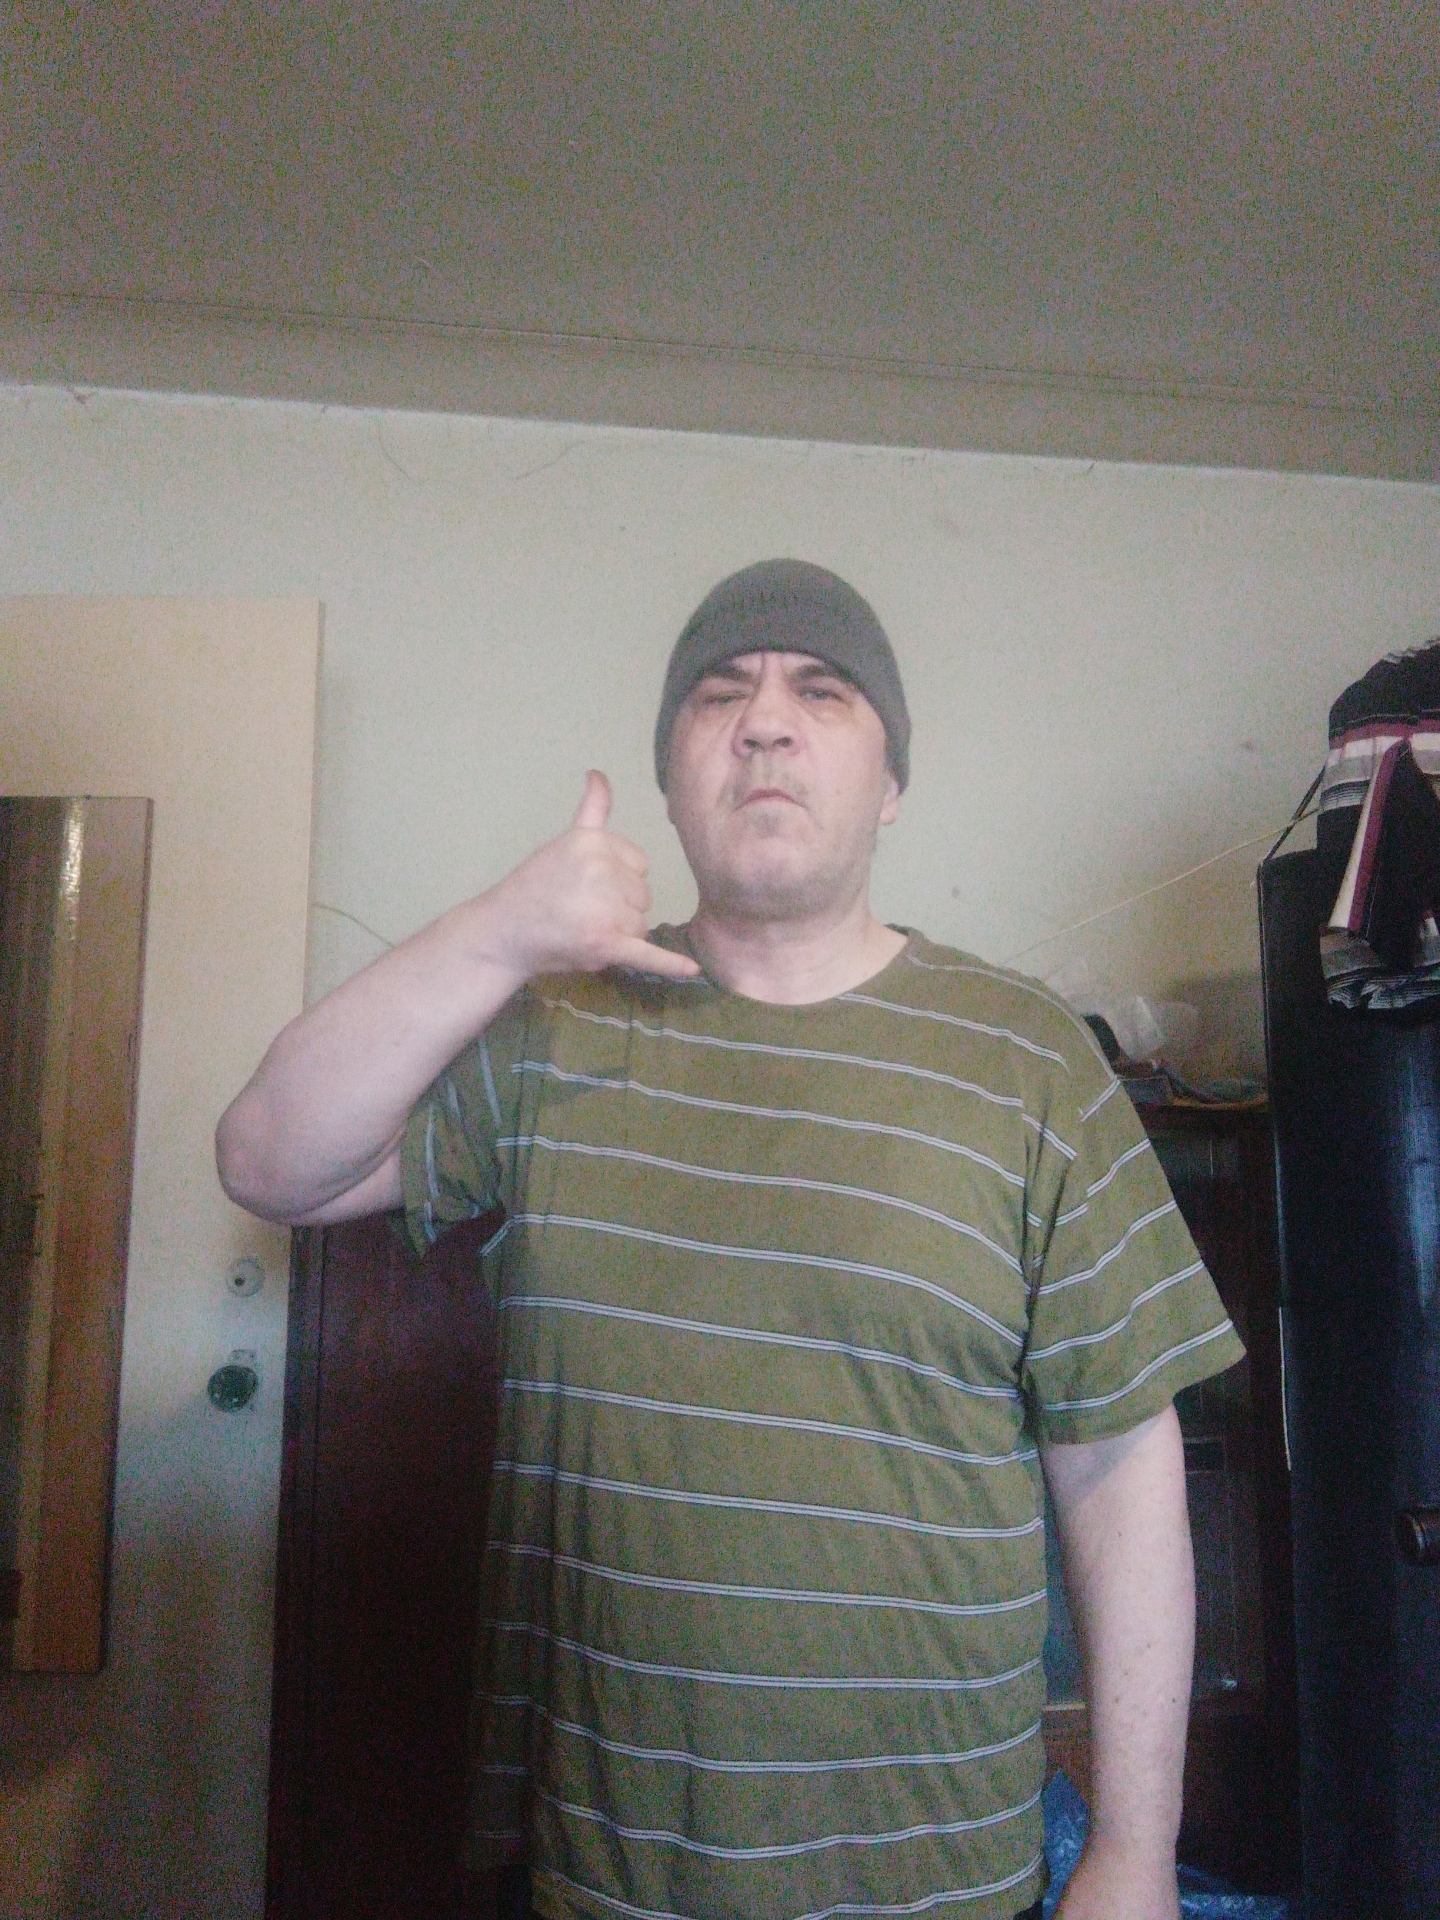
Label: noise